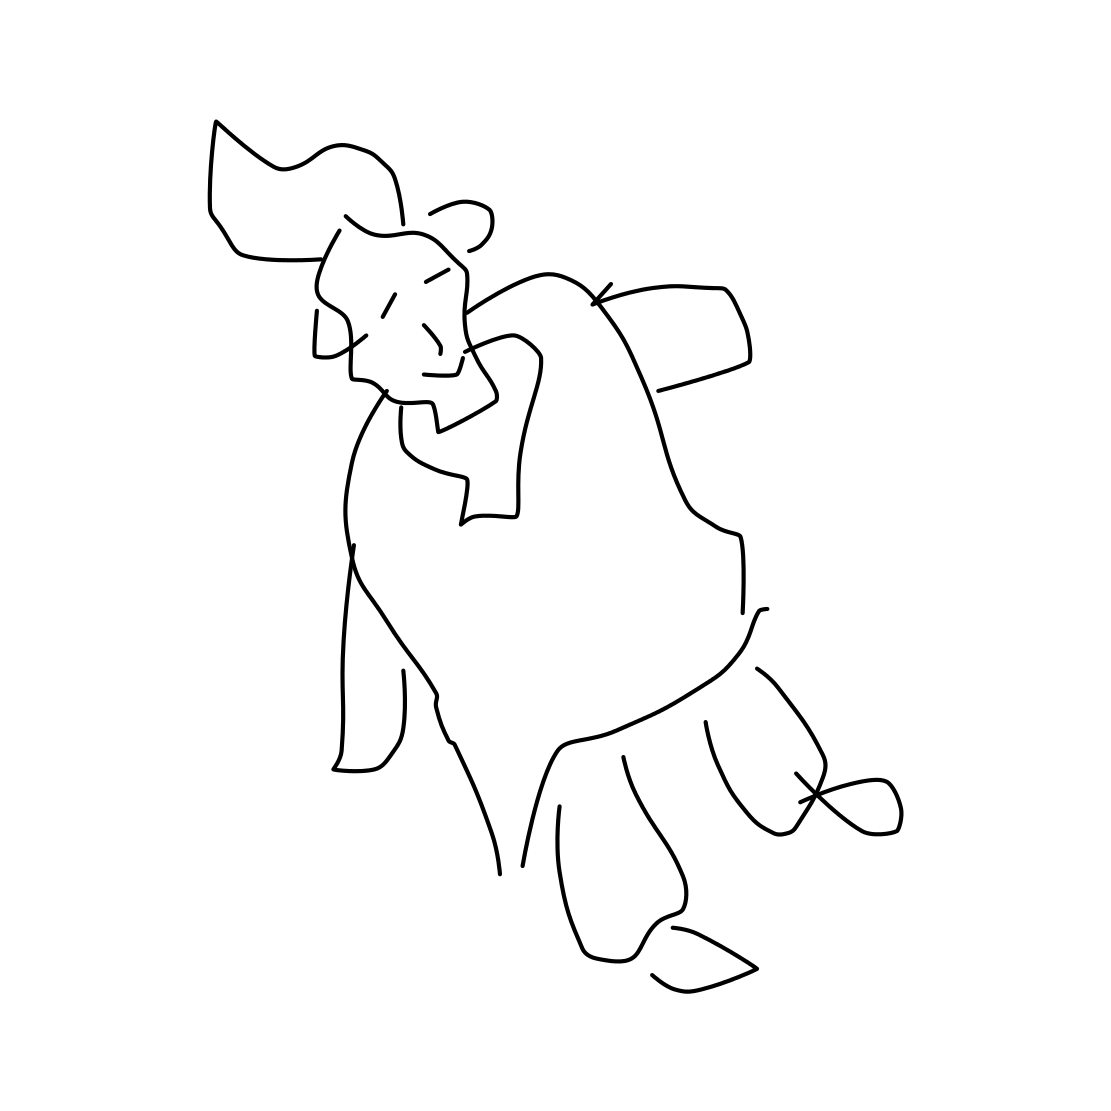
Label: santa claus